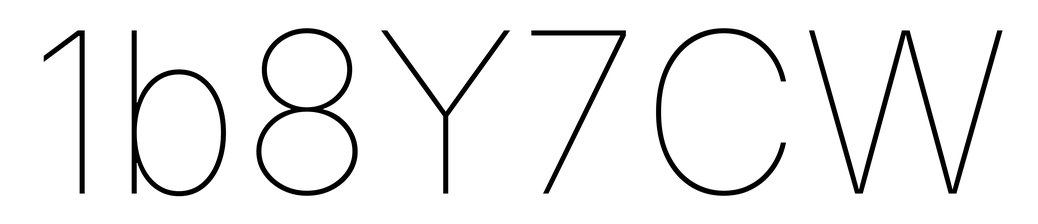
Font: Inter_Thin